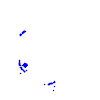
Particle: electron